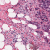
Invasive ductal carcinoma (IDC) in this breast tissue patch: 0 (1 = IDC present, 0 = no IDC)